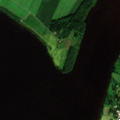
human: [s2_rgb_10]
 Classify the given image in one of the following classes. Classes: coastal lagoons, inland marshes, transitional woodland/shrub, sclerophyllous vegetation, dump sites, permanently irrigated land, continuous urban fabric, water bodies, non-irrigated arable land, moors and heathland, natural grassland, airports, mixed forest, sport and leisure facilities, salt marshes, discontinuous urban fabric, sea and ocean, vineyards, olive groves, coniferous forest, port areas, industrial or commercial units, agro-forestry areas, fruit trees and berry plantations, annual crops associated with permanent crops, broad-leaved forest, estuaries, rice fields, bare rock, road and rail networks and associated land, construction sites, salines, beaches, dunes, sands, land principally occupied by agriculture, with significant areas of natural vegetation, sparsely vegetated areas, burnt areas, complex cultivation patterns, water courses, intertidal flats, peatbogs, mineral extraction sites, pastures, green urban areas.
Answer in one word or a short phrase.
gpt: non-irrigated arable land, land principally occupied by agriculture, with significant areas of natural vegetation, mixed forest, water bodies